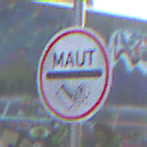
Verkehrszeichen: MautflichtigeStrecke
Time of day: MorningAfternoon
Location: Outdoor (Urban)
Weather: PartlyCloudy
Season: NotSpecified
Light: Natural